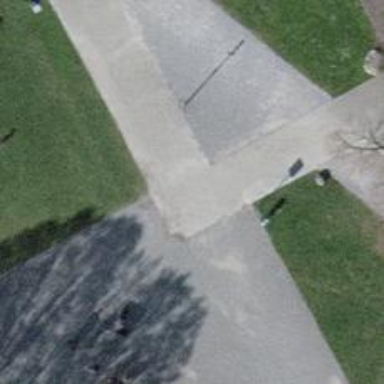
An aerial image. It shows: Footway made of paving stones.